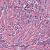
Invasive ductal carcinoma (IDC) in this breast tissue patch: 1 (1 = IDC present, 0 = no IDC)